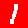
Digit: 1